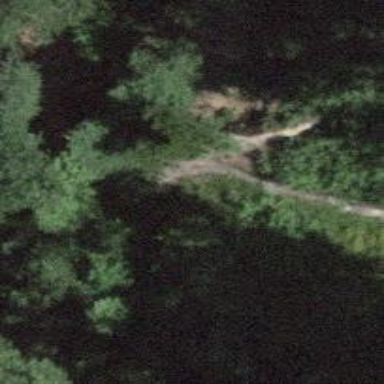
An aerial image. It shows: Dirt path.